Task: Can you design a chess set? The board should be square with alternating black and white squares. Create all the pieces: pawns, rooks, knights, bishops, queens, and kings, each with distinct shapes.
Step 103:
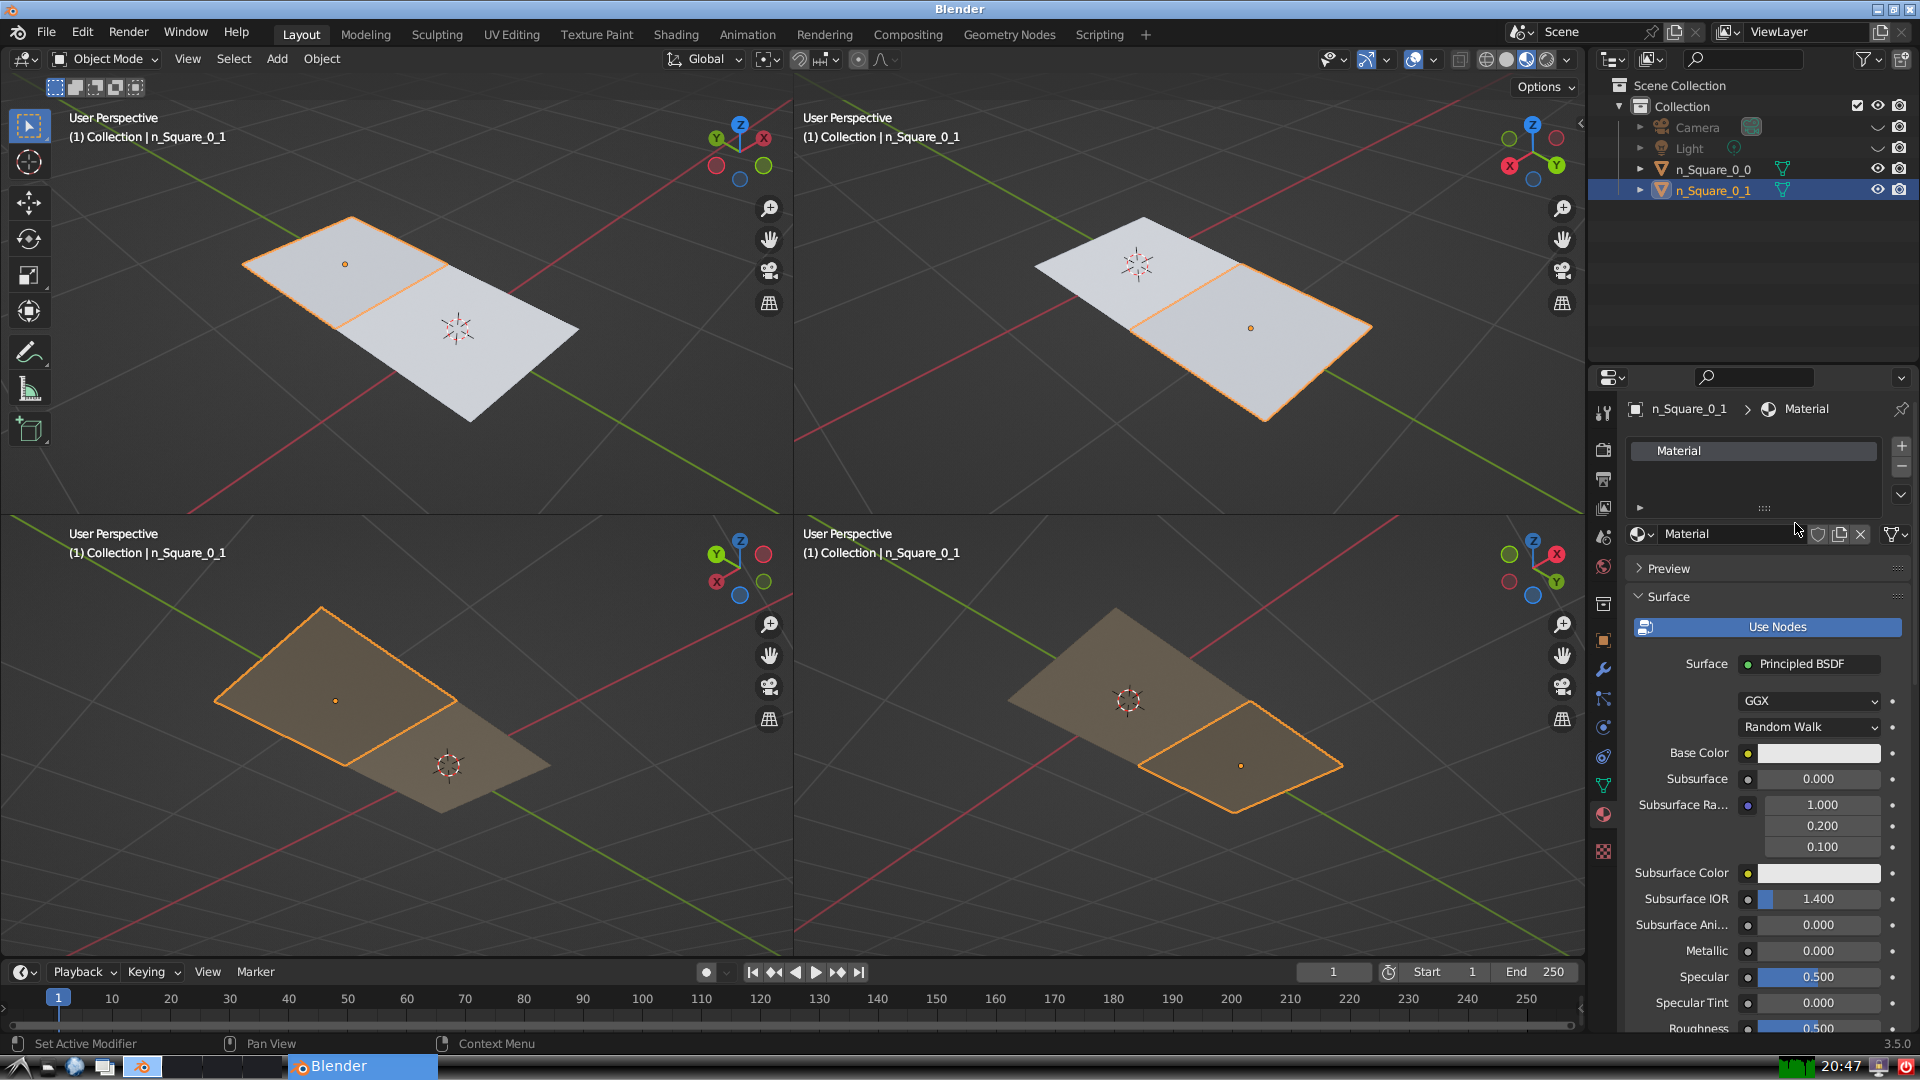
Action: {"mouse_move": [1604, 815]}